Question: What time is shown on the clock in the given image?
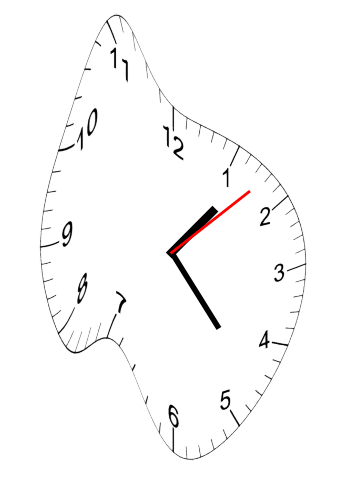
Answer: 01:23:08